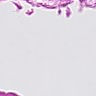
Metastatic tissue present: no